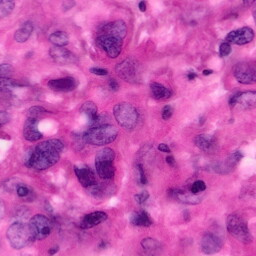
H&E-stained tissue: Pancreatic